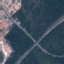
Label: Highway